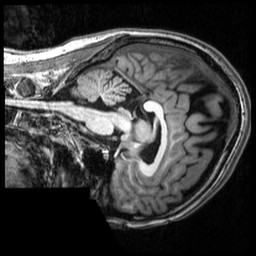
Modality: T1w
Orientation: sagittal
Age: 21
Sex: female
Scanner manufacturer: siemens
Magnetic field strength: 3 T
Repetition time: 2.53 s
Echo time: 0.00339 s